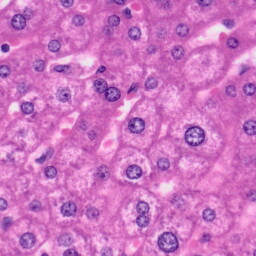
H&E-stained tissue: Liver